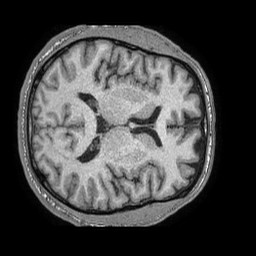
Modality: T1w
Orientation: axial
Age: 57
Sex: male
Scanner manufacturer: philips
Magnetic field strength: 1.5 T
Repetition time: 0.00749 s
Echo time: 0.003401 s